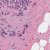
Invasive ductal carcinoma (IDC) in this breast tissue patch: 1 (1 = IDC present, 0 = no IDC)